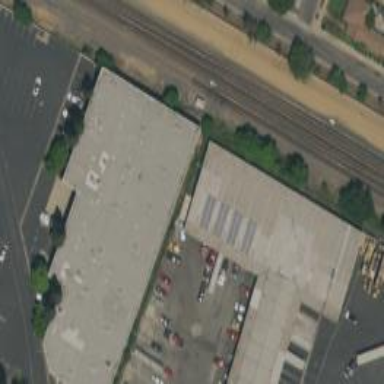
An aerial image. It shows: Warehouse.